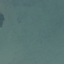
Label: SeaLake